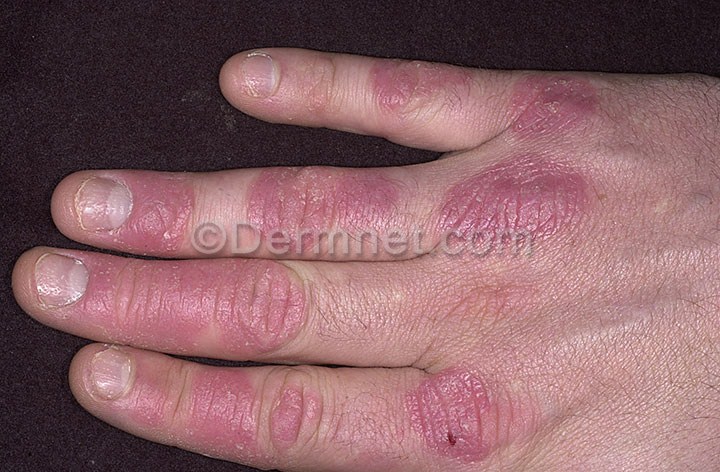
Disease: Psoriasis pictures Lichen Planus and related diseases